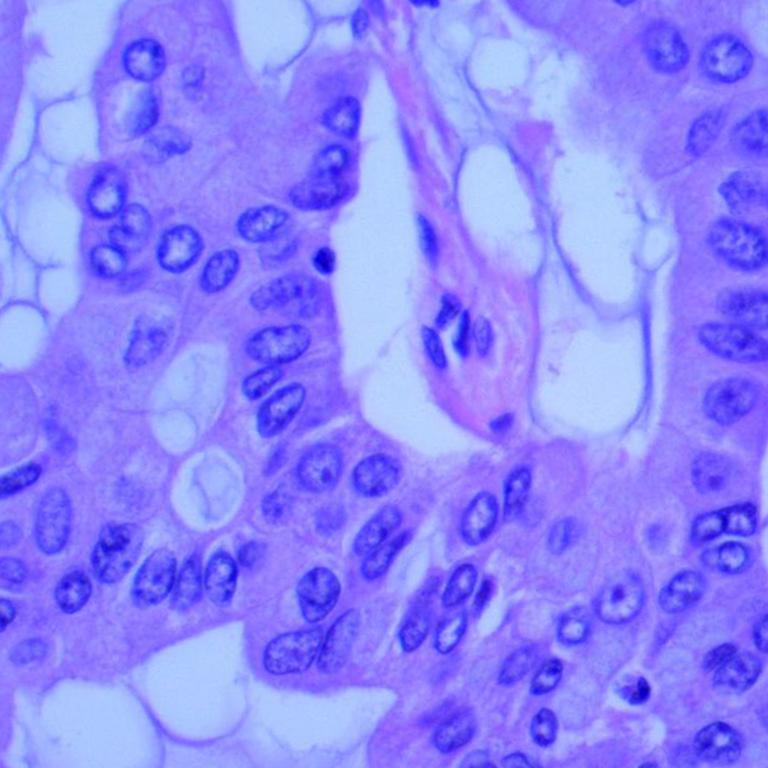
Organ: lung
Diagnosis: adenocarcinomas